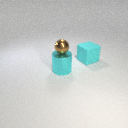
large cyan metal cylinder below small brown metal sphere